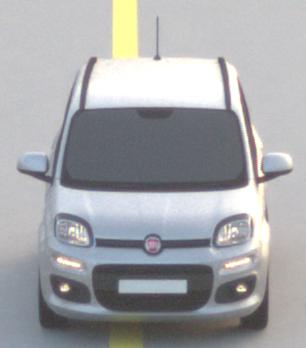
Make: Fiat
Model: Panda 1.2 8V
Detailed model: Panda (312)
Model produced from: 2013/02
Model produced until: 2013/12
Doors: 5
Color: white
Road condition: dry road
Daytime: sunrise or sunset
Contrast: low contrast